Question: I am using elasticsearch with searchkick on my rails 4 app.
I just implemented a 'did you mean' feature where it will recommend the correct spelling to users when the query is misspelled.

What is the best way to turn the suggested word into a clickable link that will then search for that instead? Having trouble finding any documentation on doing so.
Here is the code in my view which displays 'did you mean' suggestions:
'''
Did you mean: <strong><%= @articles.try(:suggestions).join' ' %></strong>
'''
and here is my search method in the articles_controller:
'''
@articles = Article.search(params[:q], misspellings: {edit_distance: 2}, suggest: true, fields: ["specific^10", "title", "aka", "category", "tags_name", "nutritiontable"], boost_where: {specific: :exact}, page: params[:page], per_page: 12)
'''
Here is the form I use to search my app:
'''
<div class="searchbar" id="sea">
<%= form_tag articles_path, method: :get do %>
<p>
<%= text_field_tag :q, params[:q], id:"complete", name:"q", style:"width:550px; height:34px;", :autofocus => true, class: "form-control", placeholder:"Search... " %><br>
<%= submit_tag "Let's Find Out!", :name => nil, class: "btn btn-default btn-lg", style: "margin-right: 10px;" %>
<%= link_to "Most Popular", articles_path(:most_popular => true), class:"btn btn-default btn-lg" %>
</p>
<% end %>
</div>
'''
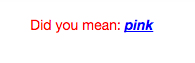
Answer: I am posting some code which may help you, you will need to fix any issues in it but you will get an idea what needs to be done:
'''
<div class="searchbar" id="sea">
<%= form_tag articles_path, method: :get, id: 'search_form' do %>
<p>
<%= text_field_tag :q, params[:q], id:"complete", name:"q", style:"width:550px; height:34px;", :autofocus => true, class: "form-control", placeholder:"Search... " %><br>
<%= submit_tag "Let's Find Out!", :name => nil, class: "btn btn-default btn-lg", style: "margin-right: 10px;" %>
<%= link_to "Most Popular", articles_path(:most_popular => true), class:"btn btn-default btn-lg" %>
</p>
<% end %>
</div>
'''
I just added a id to the form.
'''
Did you mean: <a id='suggested_word'><strong><%= @articles.try(:suggestions).join' ' %></strong></a>
'''
Then in jquery:
'''
$("#suggested_word").click(function(){
var word = $(this).text();
$("input#complete").val(word);
$("#search_form").submit();
});
'''
This is just a rough code would need much refactoring. What I have done is when any one clicks on the suggestion then the suggested word should be entered in the textbox and that form should be submitted using that word. So it would display the new results with that word.
Now suppose '@articles.try(:suggestions)' returns multiple words then you need to loop them and add anchor tag to each of them.
Hope this helps.